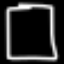
Label: square